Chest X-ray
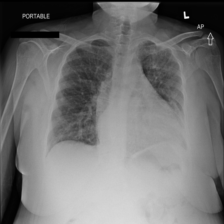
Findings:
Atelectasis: negative
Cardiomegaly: positive
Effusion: positive
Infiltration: positive
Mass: negative
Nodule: negative
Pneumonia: negative
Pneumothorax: negative
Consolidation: negative
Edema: negative
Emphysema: negative
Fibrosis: negative
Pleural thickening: negative
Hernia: negative